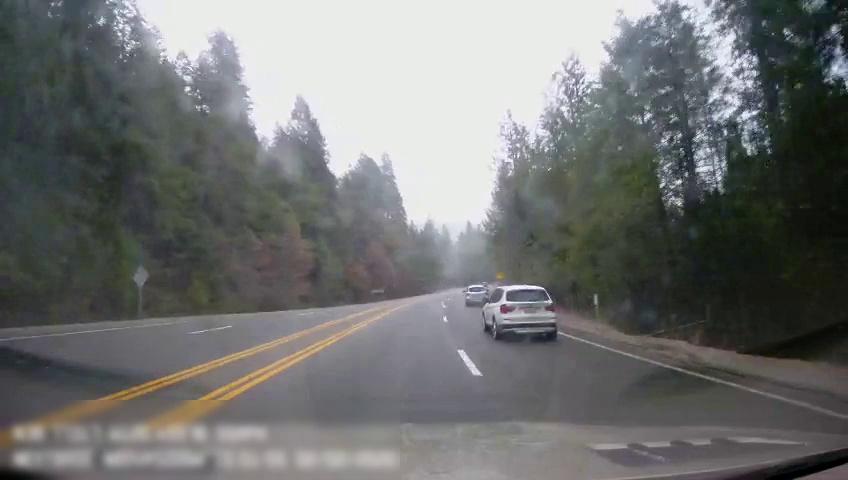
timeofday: Day
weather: Cloudy
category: Drivable Space
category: Vehicles | SUV
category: Vehicles | SUV
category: Lanes | Opposite Lane
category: Lanes | Current Lane
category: Lanes | Current Lane
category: Lanes | Opposite Lane
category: Lanes | Alternate Lane
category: Lanes | Alternate Lane
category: Lanes | Alternate Lane
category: Lanes | Opposite Lane